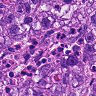
Metastatic tissue present: yes